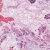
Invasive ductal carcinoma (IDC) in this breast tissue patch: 1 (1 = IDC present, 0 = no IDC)